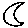
Label: moon